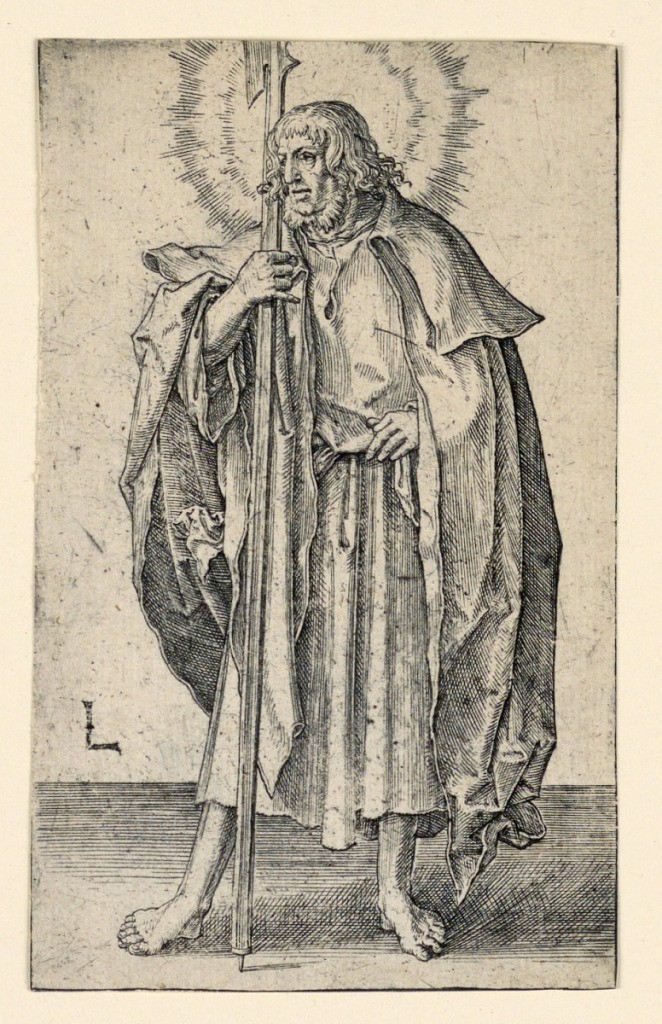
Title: St. Matthew
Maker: Lucas van Leyden, Netherlandish, ca. 1494–1533
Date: ca. 1511
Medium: Engraving on paper
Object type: Print
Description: A full-length figure of the saint, standing, facing the spectator, the head turned sharply to the left. His left hand is on his hip, the right hand holds a halberd. The monogram of the artist, "L," appears at lower left.